Question: I am using 'ng-repeat' directive in Angular to embed some videos fetched from server.
I get video IDs from server and I have following code:
'''
<div ng-repeat="media in product.media">
<div class="thumbnail">
<div class="video-container">
<iframe width="100%" src="//www.youtube.com/embed/{{ media.src }}" frameborder="0 " allowfullscreen></iframe>
</div>
</div>
</div>
'''
When I see the output, the video is not showing up. And when I inspect element in Google chrome,
the html doesnt seem to change:

Any thoughts?
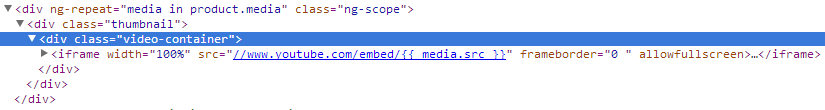
Answer: Since 1.2 you can only bind one expression to *<URL>.
Use 'ng-src' and change your HTML to:
'''
ng-src="{{getIframeSrc(media.src)}}"
'''
In the controller add:
'''
$scope.getIframeSrc = function(src) {
return 'https://www.youtube.com/embed/' + src;
};
'''
Note that you need to specify the protocol.
You also need to add the URL as trusted by configuring the '$sceDelegate' service:
'''
app.config(function($sceDelegateProvider) {
$sceDelegateProvider.resourceUrlWhitelist([
'self',
'https://www.youtube.com/**'
]);
});
'''
<URL>